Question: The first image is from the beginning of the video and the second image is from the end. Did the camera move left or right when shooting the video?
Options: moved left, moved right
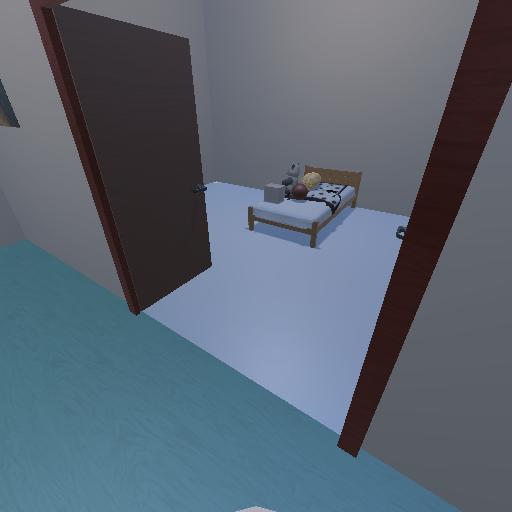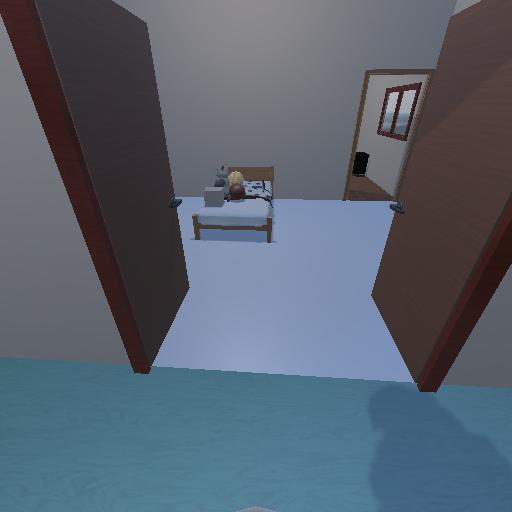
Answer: moved left